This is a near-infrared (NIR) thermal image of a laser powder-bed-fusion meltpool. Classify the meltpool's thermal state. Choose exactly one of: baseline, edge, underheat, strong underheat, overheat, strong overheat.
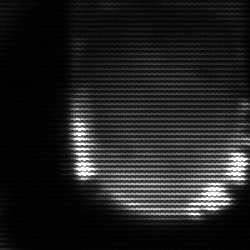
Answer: edge